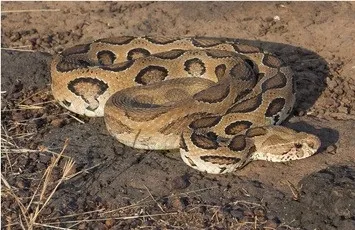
A Russell's viper (Daboia russelii), locally known as "Thith polanga" (meaning spotted viper) and other names. Most Sri Lankans simply call them "polonga" (the viper) since it is the most significant viper they dread.
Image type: pathology (immunostaining)